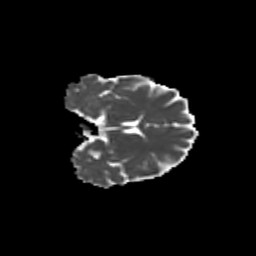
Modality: MD
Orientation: coronal
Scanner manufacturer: siemens
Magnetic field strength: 3 T
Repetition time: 9.2 s
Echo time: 0.084 s